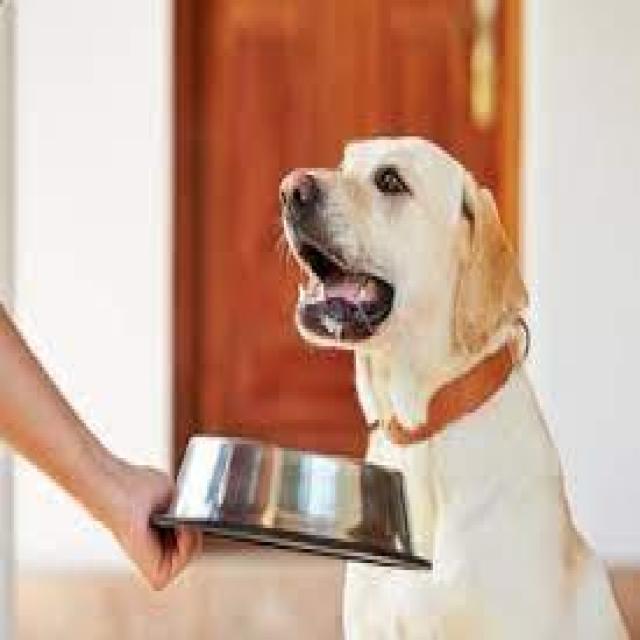
Healthy canine skin — no visible lesions, inflammation, or abnormalities. The skin and coat appear normal.